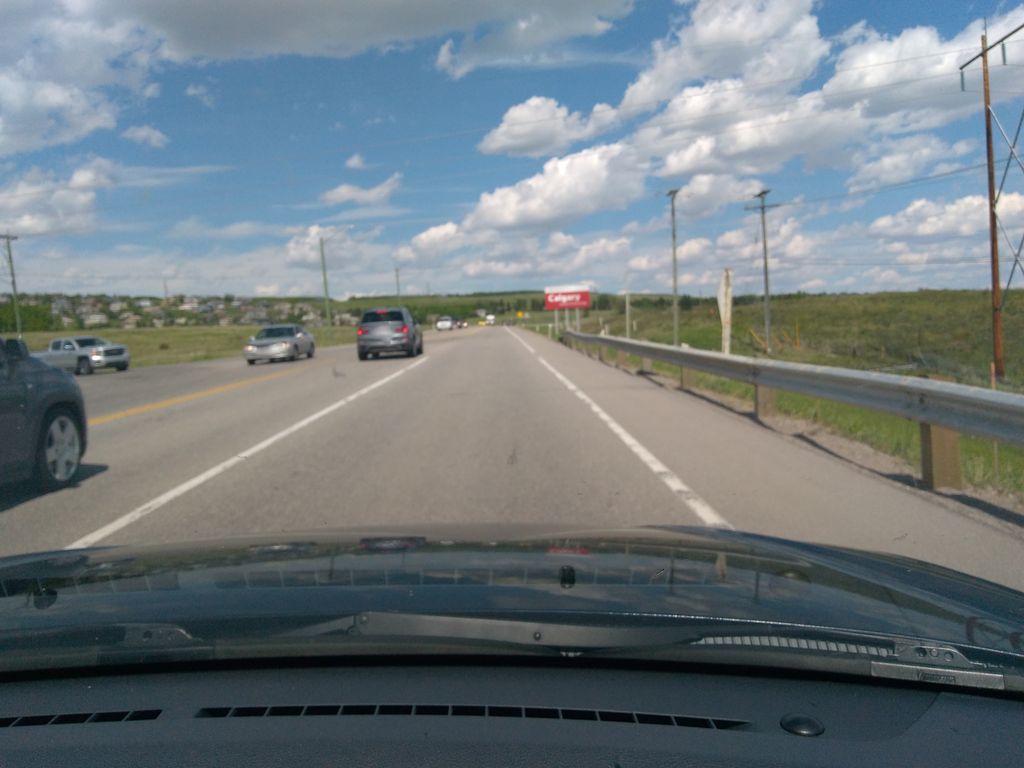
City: calgary